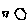
Label: moon